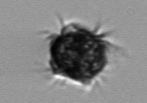
Label: Mesodinium